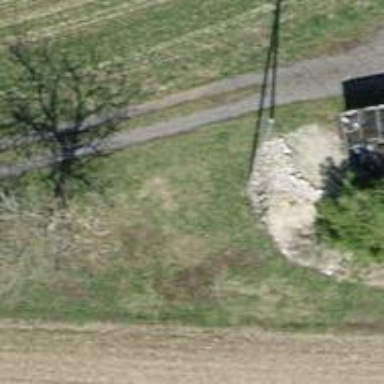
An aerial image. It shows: Power pole.